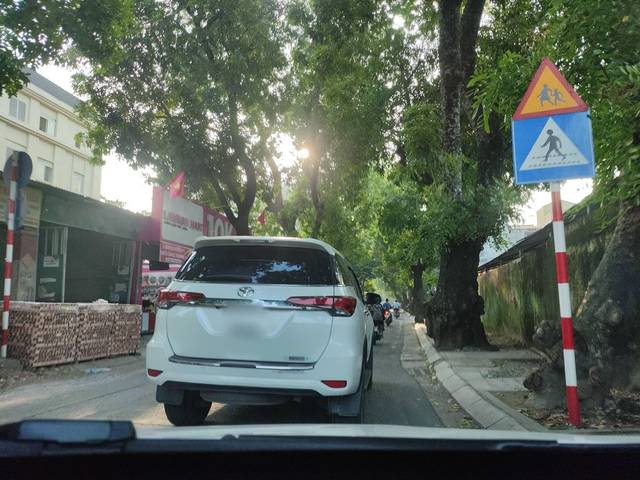
Region: Vietnam
Coordinates: 21.038, 105.807